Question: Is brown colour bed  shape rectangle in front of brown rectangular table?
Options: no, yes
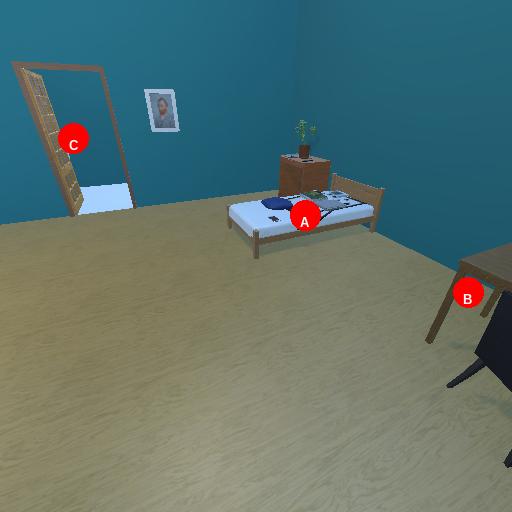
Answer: no